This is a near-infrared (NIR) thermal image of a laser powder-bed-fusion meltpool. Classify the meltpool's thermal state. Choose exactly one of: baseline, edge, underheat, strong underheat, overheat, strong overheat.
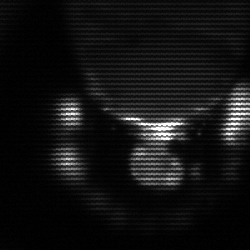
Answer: baseline